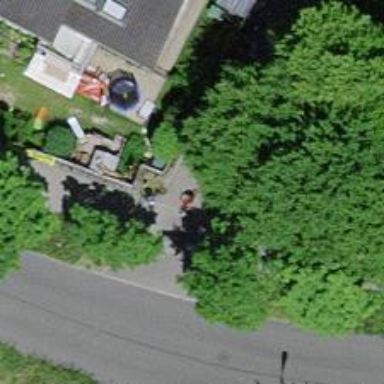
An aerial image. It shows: Bollard.